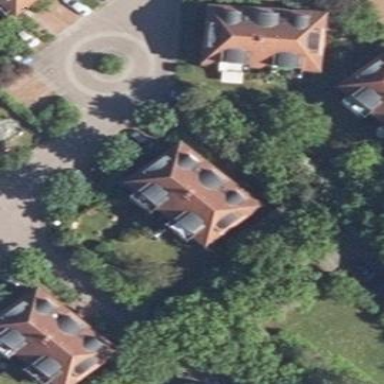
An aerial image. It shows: Apartment building with hipped roof.